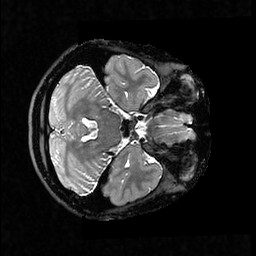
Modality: T2w
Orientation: axial
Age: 22
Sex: female
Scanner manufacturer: ge
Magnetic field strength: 3 T
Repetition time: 3.202 s
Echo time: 0.06629 s